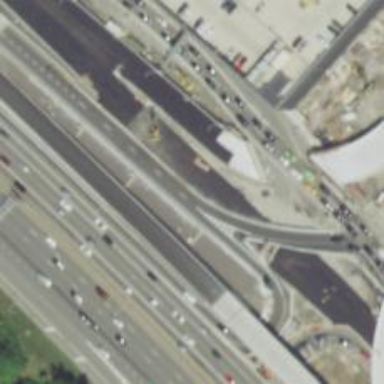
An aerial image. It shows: Tertiary link road with asphalt surface.